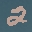
Label: 2